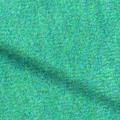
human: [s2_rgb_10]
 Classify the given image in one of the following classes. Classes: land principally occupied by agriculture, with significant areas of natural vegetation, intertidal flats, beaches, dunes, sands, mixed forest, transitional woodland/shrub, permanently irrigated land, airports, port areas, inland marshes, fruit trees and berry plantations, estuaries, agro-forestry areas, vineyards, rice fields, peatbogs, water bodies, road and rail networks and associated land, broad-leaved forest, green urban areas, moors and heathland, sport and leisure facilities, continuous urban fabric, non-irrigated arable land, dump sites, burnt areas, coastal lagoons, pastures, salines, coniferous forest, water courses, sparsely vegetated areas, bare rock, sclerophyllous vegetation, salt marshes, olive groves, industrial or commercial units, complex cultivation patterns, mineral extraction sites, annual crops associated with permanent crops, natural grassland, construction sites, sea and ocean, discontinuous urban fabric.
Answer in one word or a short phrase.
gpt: sea and ocean